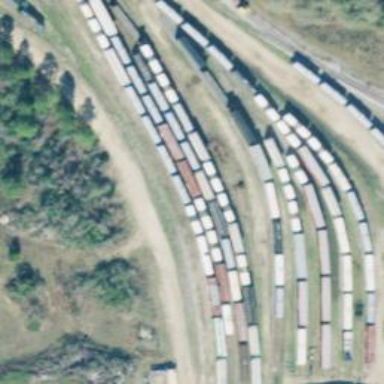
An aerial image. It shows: Railway yard in service.